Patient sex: M
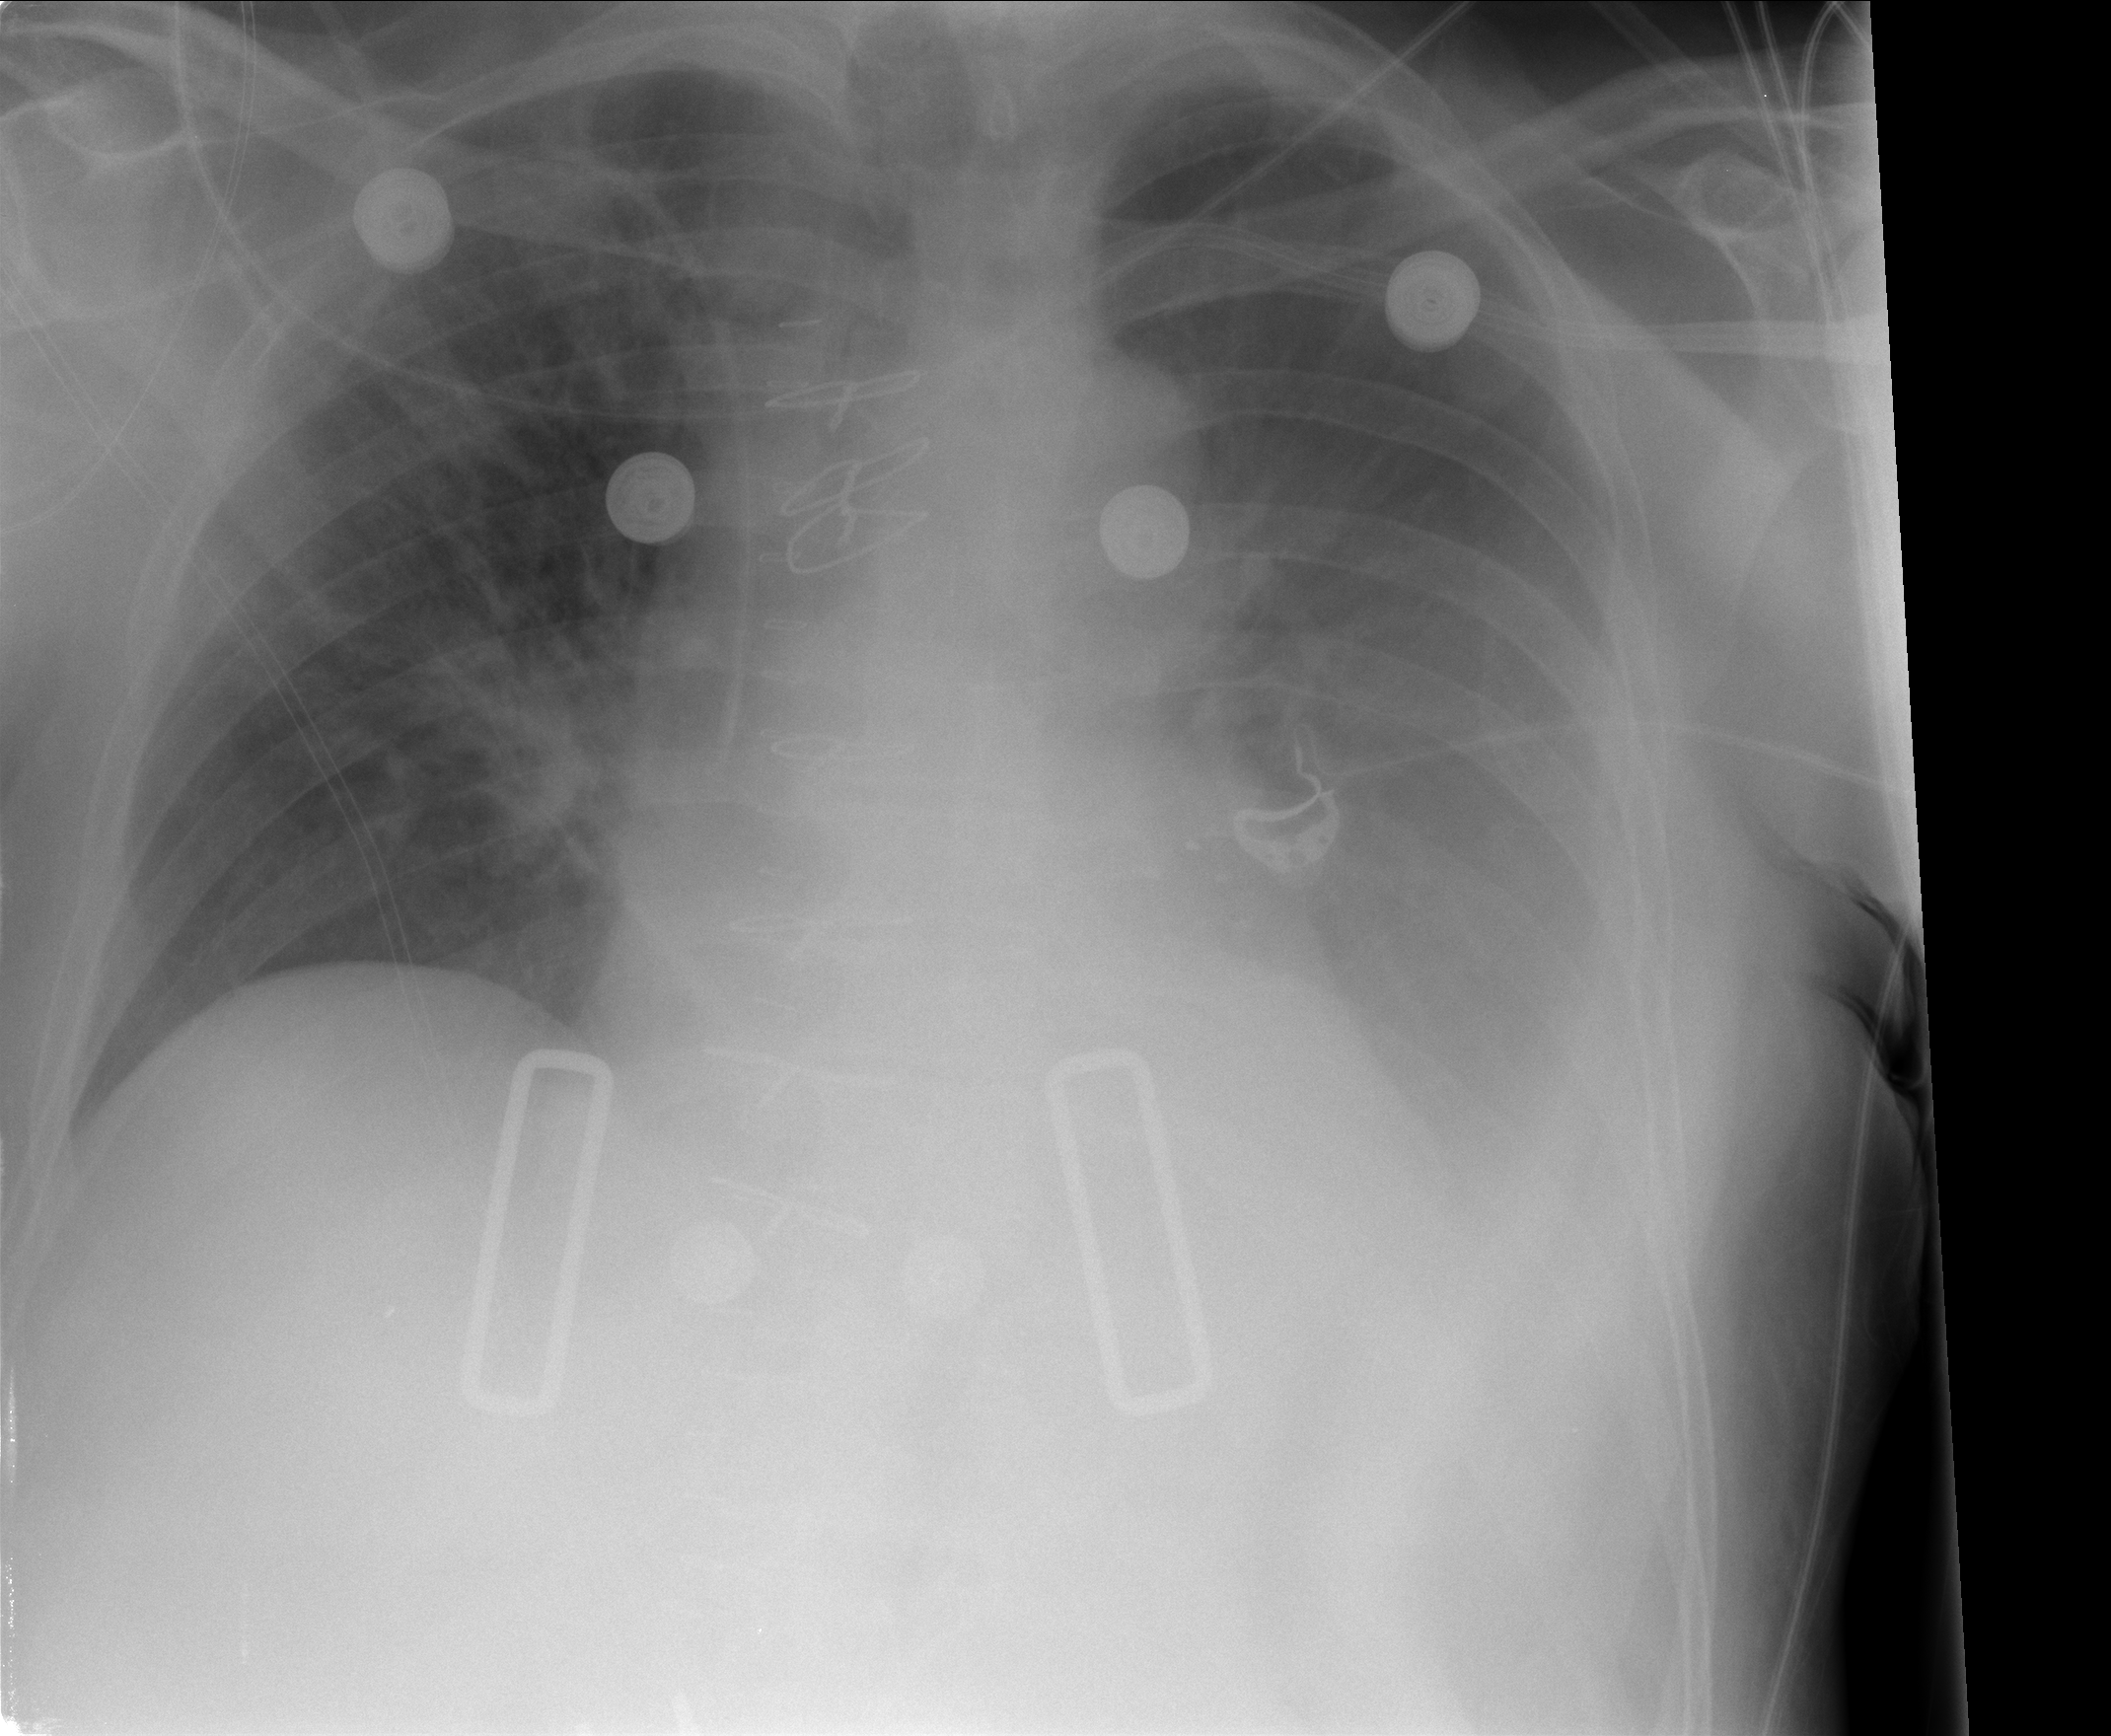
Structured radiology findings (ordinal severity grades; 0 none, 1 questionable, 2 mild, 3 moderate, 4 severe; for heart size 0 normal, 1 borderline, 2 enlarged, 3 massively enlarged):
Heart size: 0
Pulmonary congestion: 0
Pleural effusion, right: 0
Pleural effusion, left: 3
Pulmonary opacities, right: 1
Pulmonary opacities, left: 0
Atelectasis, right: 2
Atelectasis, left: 2